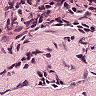
Metastatic tissue present: no